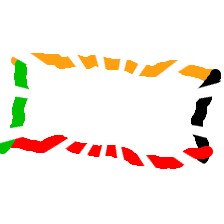
Shape: rectangle